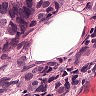
Metastatic tissue present: yes